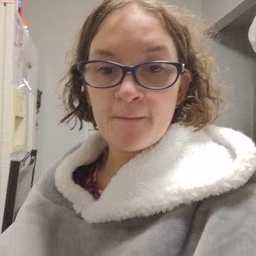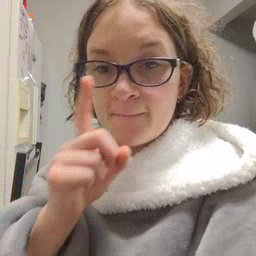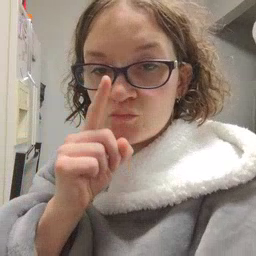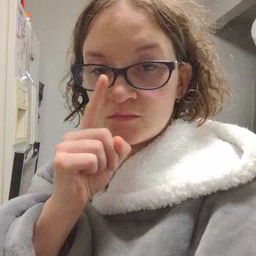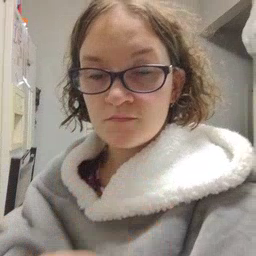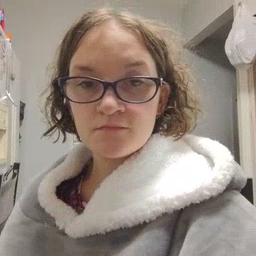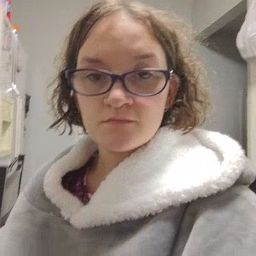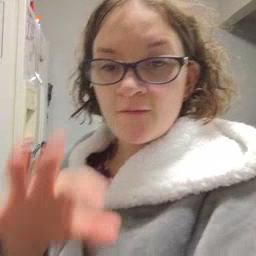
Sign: mouse